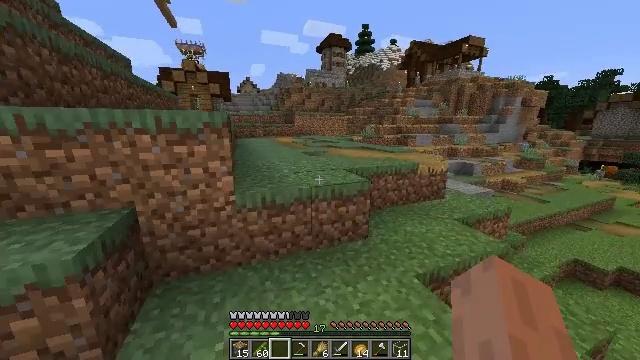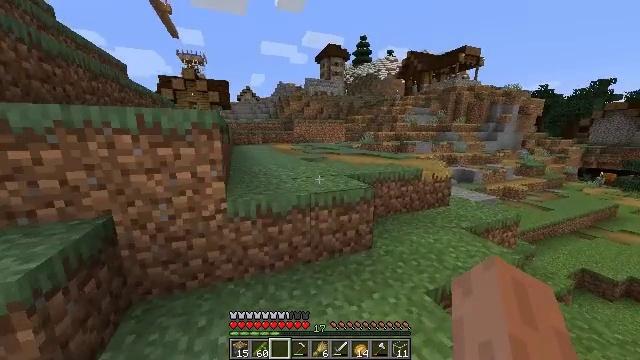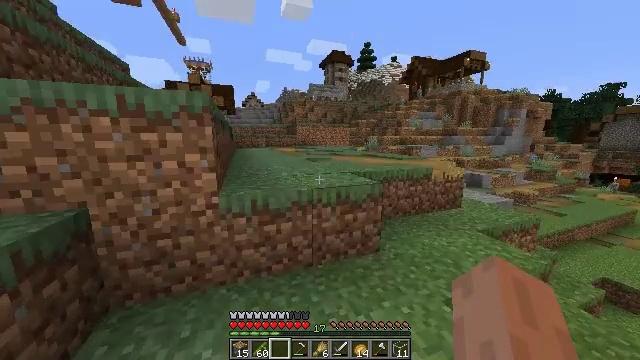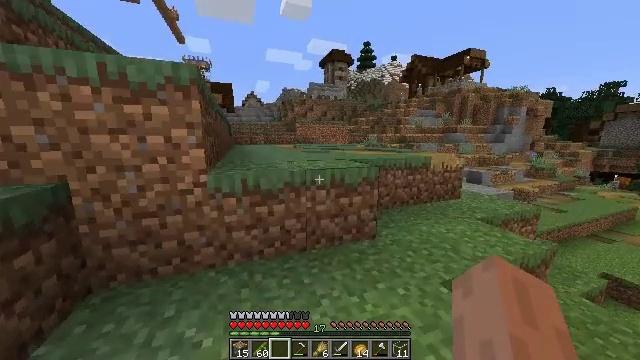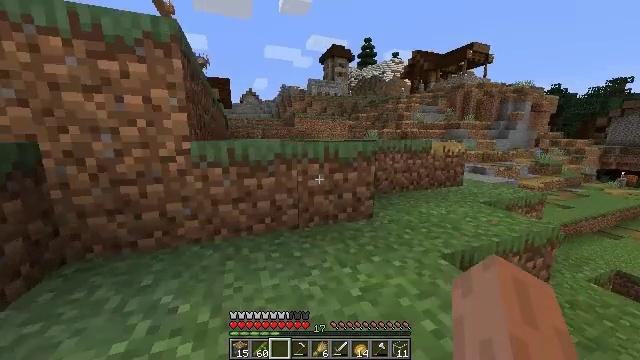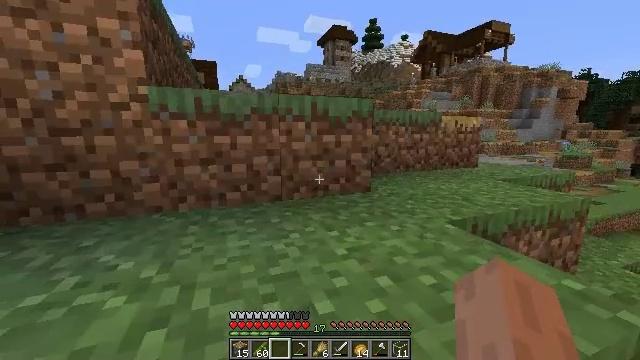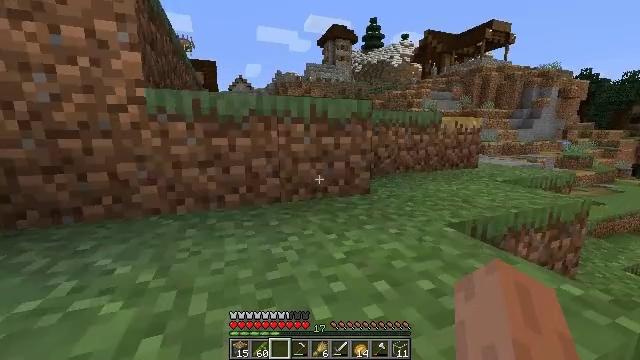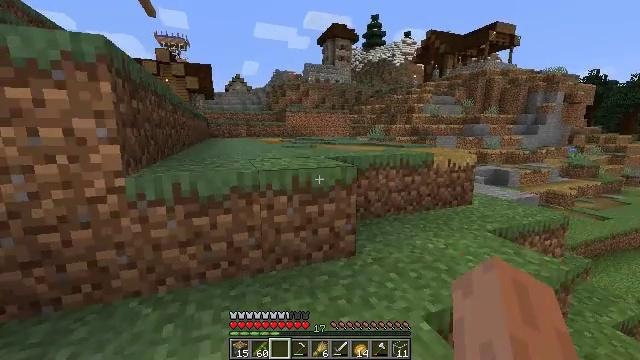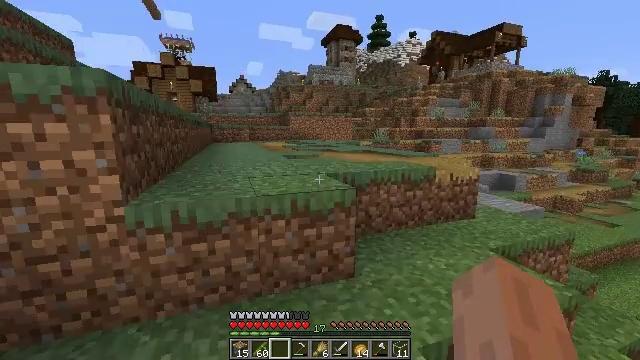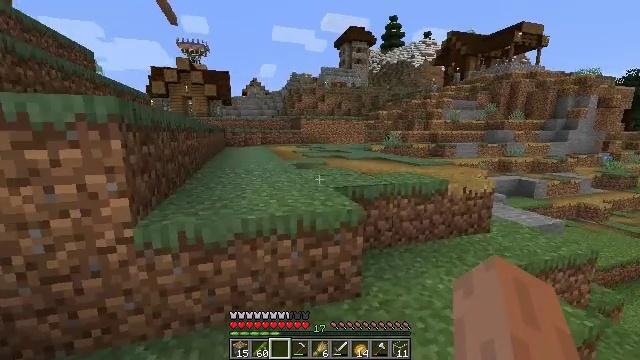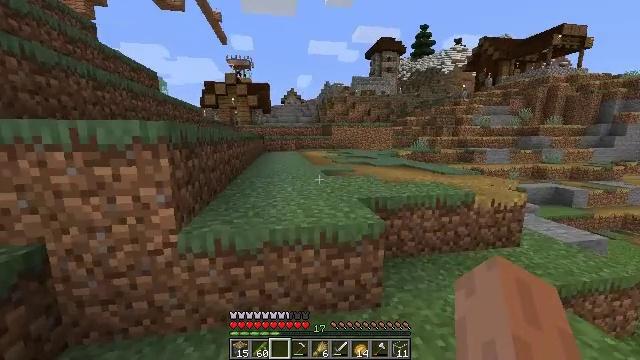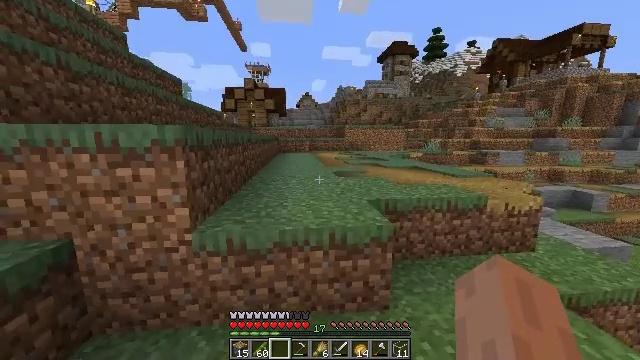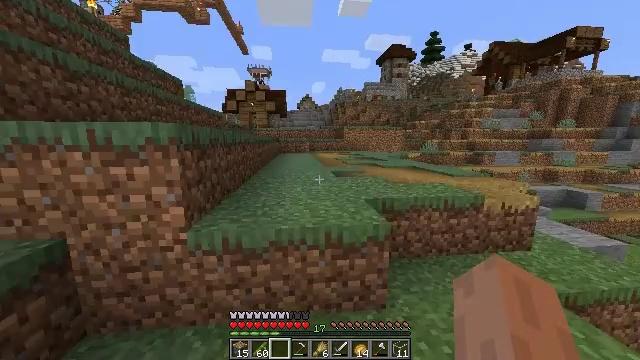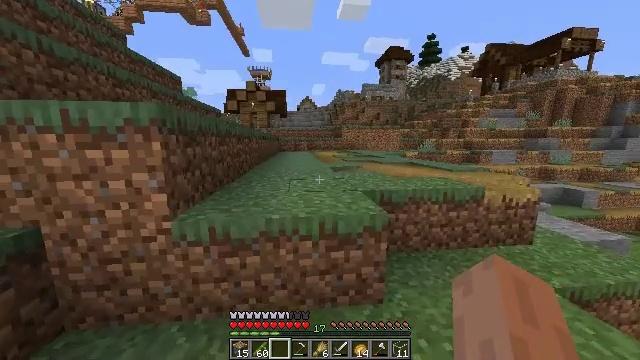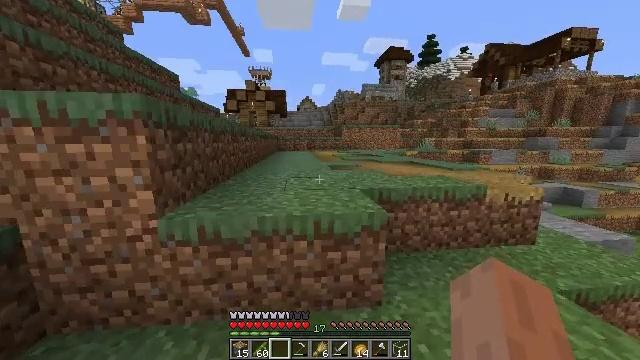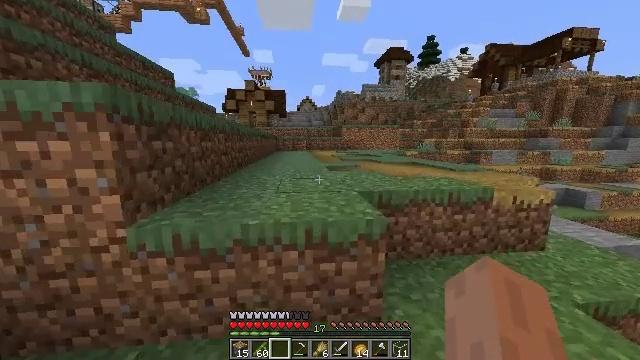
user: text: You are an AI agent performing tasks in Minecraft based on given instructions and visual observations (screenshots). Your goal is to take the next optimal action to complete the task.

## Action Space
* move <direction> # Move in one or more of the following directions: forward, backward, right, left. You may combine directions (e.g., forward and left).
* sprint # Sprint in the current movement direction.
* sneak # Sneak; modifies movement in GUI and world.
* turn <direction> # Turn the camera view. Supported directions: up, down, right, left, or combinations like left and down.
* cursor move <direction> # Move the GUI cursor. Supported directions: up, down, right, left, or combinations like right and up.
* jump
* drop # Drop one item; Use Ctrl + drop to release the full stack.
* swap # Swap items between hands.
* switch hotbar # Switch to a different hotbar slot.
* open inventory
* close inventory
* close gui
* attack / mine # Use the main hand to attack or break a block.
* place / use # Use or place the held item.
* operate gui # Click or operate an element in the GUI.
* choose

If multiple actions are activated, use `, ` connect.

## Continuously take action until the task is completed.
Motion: motion action
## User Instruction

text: Combine bamboo and string to craft scaffolding.
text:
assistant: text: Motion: move forward, turn up, jump
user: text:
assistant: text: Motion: move forward, sprint, turn left and up, jump
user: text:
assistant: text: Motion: move forward, sprint, jump
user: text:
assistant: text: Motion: move forward, sprint, jump
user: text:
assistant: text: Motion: move forward, sprint, jump
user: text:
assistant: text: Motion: move forward, jump
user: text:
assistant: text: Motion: move forward, jump
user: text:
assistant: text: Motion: move forward, jump
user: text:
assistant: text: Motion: move forward, sprint, turn left, jump
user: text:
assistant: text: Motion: move forward, sprint, turn left, jump
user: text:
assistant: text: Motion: move forward, sprint, turn left, jump
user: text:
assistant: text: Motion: move forward, jump
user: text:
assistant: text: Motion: move forward, jump
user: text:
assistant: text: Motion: move forward, jump
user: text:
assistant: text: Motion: move forward, sprint, jump
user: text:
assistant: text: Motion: move forward, sprint, jump
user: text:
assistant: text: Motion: move forward, sprint, jump
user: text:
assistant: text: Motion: move forward, sprint, jump
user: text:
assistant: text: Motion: move forward, turn left, jump
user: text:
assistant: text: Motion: move forward, turn left, jump
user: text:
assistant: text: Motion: move forward, turn left, jump
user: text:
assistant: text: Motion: move forward, sprint, turn left and up, jump
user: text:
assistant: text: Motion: move forward, sprint, turn left and up, jump
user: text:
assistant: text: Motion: move forward, sprint, turn left and up, jump
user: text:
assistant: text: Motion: move forward, turn left and up, jump
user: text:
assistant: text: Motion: move forward, turn left, jump
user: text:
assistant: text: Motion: move forward, turn left, jump
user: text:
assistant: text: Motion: move forward, jump
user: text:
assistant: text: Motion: move forward, sprint, jump
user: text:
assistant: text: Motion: move forward, sprint, turn left, jump